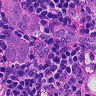
Metastatic tissue present: yes